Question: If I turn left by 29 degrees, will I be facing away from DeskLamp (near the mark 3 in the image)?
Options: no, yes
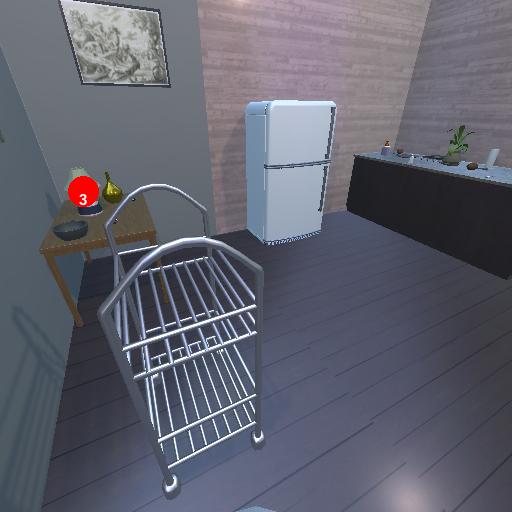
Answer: no